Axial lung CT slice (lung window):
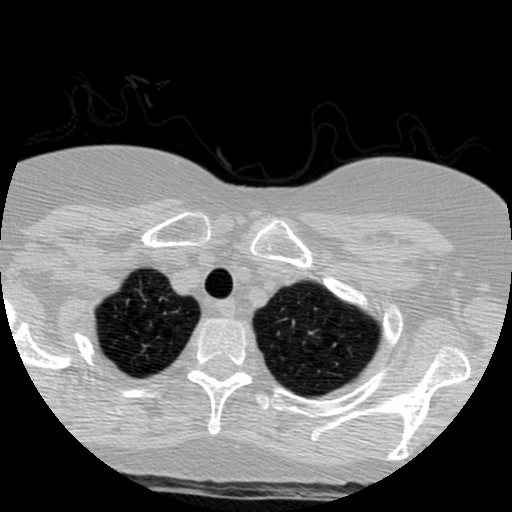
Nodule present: no